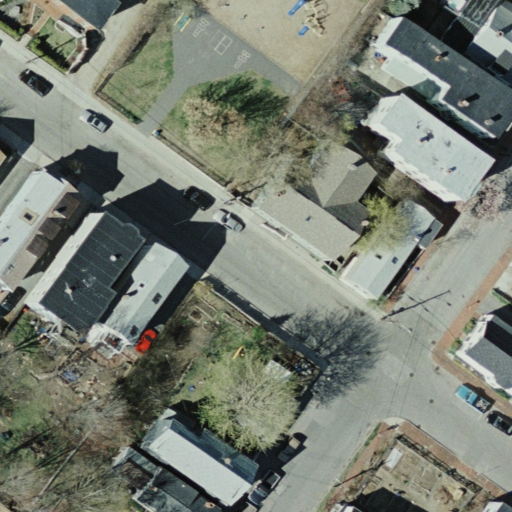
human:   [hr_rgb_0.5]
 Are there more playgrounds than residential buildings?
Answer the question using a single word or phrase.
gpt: yes

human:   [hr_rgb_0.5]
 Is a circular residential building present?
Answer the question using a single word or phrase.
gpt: no

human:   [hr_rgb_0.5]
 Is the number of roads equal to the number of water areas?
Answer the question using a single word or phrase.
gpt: no

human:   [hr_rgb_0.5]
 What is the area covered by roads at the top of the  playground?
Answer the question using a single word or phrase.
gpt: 0m2

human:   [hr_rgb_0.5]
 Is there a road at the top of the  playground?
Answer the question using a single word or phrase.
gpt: no

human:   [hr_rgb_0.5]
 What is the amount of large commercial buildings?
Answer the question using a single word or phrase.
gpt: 0

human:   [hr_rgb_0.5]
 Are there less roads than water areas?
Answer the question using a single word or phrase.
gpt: no

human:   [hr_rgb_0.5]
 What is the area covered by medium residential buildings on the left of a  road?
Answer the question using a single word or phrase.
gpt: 0m2

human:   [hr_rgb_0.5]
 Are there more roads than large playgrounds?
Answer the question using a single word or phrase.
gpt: yes

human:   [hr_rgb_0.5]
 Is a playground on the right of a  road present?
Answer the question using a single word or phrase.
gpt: yes

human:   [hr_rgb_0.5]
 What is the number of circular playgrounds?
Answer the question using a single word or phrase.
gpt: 0

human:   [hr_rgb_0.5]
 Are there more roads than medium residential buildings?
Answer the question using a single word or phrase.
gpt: yes

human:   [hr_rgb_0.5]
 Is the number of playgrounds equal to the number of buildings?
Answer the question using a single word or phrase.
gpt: no

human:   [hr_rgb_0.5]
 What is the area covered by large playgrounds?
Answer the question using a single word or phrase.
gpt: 0m2

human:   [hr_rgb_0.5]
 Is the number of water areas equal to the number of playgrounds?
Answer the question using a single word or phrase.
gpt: no

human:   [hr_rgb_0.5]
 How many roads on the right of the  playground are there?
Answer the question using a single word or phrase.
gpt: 1

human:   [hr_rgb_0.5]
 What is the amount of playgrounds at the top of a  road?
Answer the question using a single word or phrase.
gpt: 1

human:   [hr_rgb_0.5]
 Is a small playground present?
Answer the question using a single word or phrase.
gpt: no

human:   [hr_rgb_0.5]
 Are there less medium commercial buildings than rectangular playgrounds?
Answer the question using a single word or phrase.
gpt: yes

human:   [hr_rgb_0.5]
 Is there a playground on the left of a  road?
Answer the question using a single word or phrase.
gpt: yes

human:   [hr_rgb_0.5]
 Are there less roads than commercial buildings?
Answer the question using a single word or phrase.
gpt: no

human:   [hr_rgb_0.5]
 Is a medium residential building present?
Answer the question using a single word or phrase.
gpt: no

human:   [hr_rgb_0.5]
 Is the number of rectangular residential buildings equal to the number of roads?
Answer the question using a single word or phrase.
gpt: no

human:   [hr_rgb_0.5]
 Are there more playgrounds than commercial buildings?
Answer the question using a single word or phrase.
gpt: yes

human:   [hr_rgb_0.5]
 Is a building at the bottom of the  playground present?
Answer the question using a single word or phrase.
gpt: no

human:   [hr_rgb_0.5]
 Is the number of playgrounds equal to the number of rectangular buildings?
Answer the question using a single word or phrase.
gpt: no

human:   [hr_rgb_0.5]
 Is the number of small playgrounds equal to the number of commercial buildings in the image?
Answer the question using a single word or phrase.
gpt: yes

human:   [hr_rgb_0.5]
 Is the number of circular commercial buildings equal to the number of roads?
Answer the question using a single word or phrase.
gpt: no

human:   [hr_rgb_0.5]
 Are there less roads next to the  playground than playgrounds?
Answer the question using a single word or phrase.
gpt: no

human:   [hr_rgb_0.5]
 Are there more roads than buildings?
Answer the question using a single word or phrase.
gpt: yes

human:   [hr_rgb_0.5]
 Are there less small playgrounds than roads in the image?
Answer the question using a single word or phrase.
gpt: yes

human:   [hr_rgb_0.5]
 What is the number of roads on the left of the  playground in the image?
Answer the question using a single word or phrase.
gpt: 1

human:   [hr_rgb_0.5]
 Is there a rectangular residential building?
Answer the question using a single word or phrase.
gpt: no

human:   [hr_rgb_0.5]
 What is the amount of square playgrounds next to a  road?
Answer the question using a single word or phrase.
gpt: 0

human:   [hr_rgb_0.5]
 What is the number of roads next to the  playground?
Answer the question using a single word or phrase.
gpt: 3

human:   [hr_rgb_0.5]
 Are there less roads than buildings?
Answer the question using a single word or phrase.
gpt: no